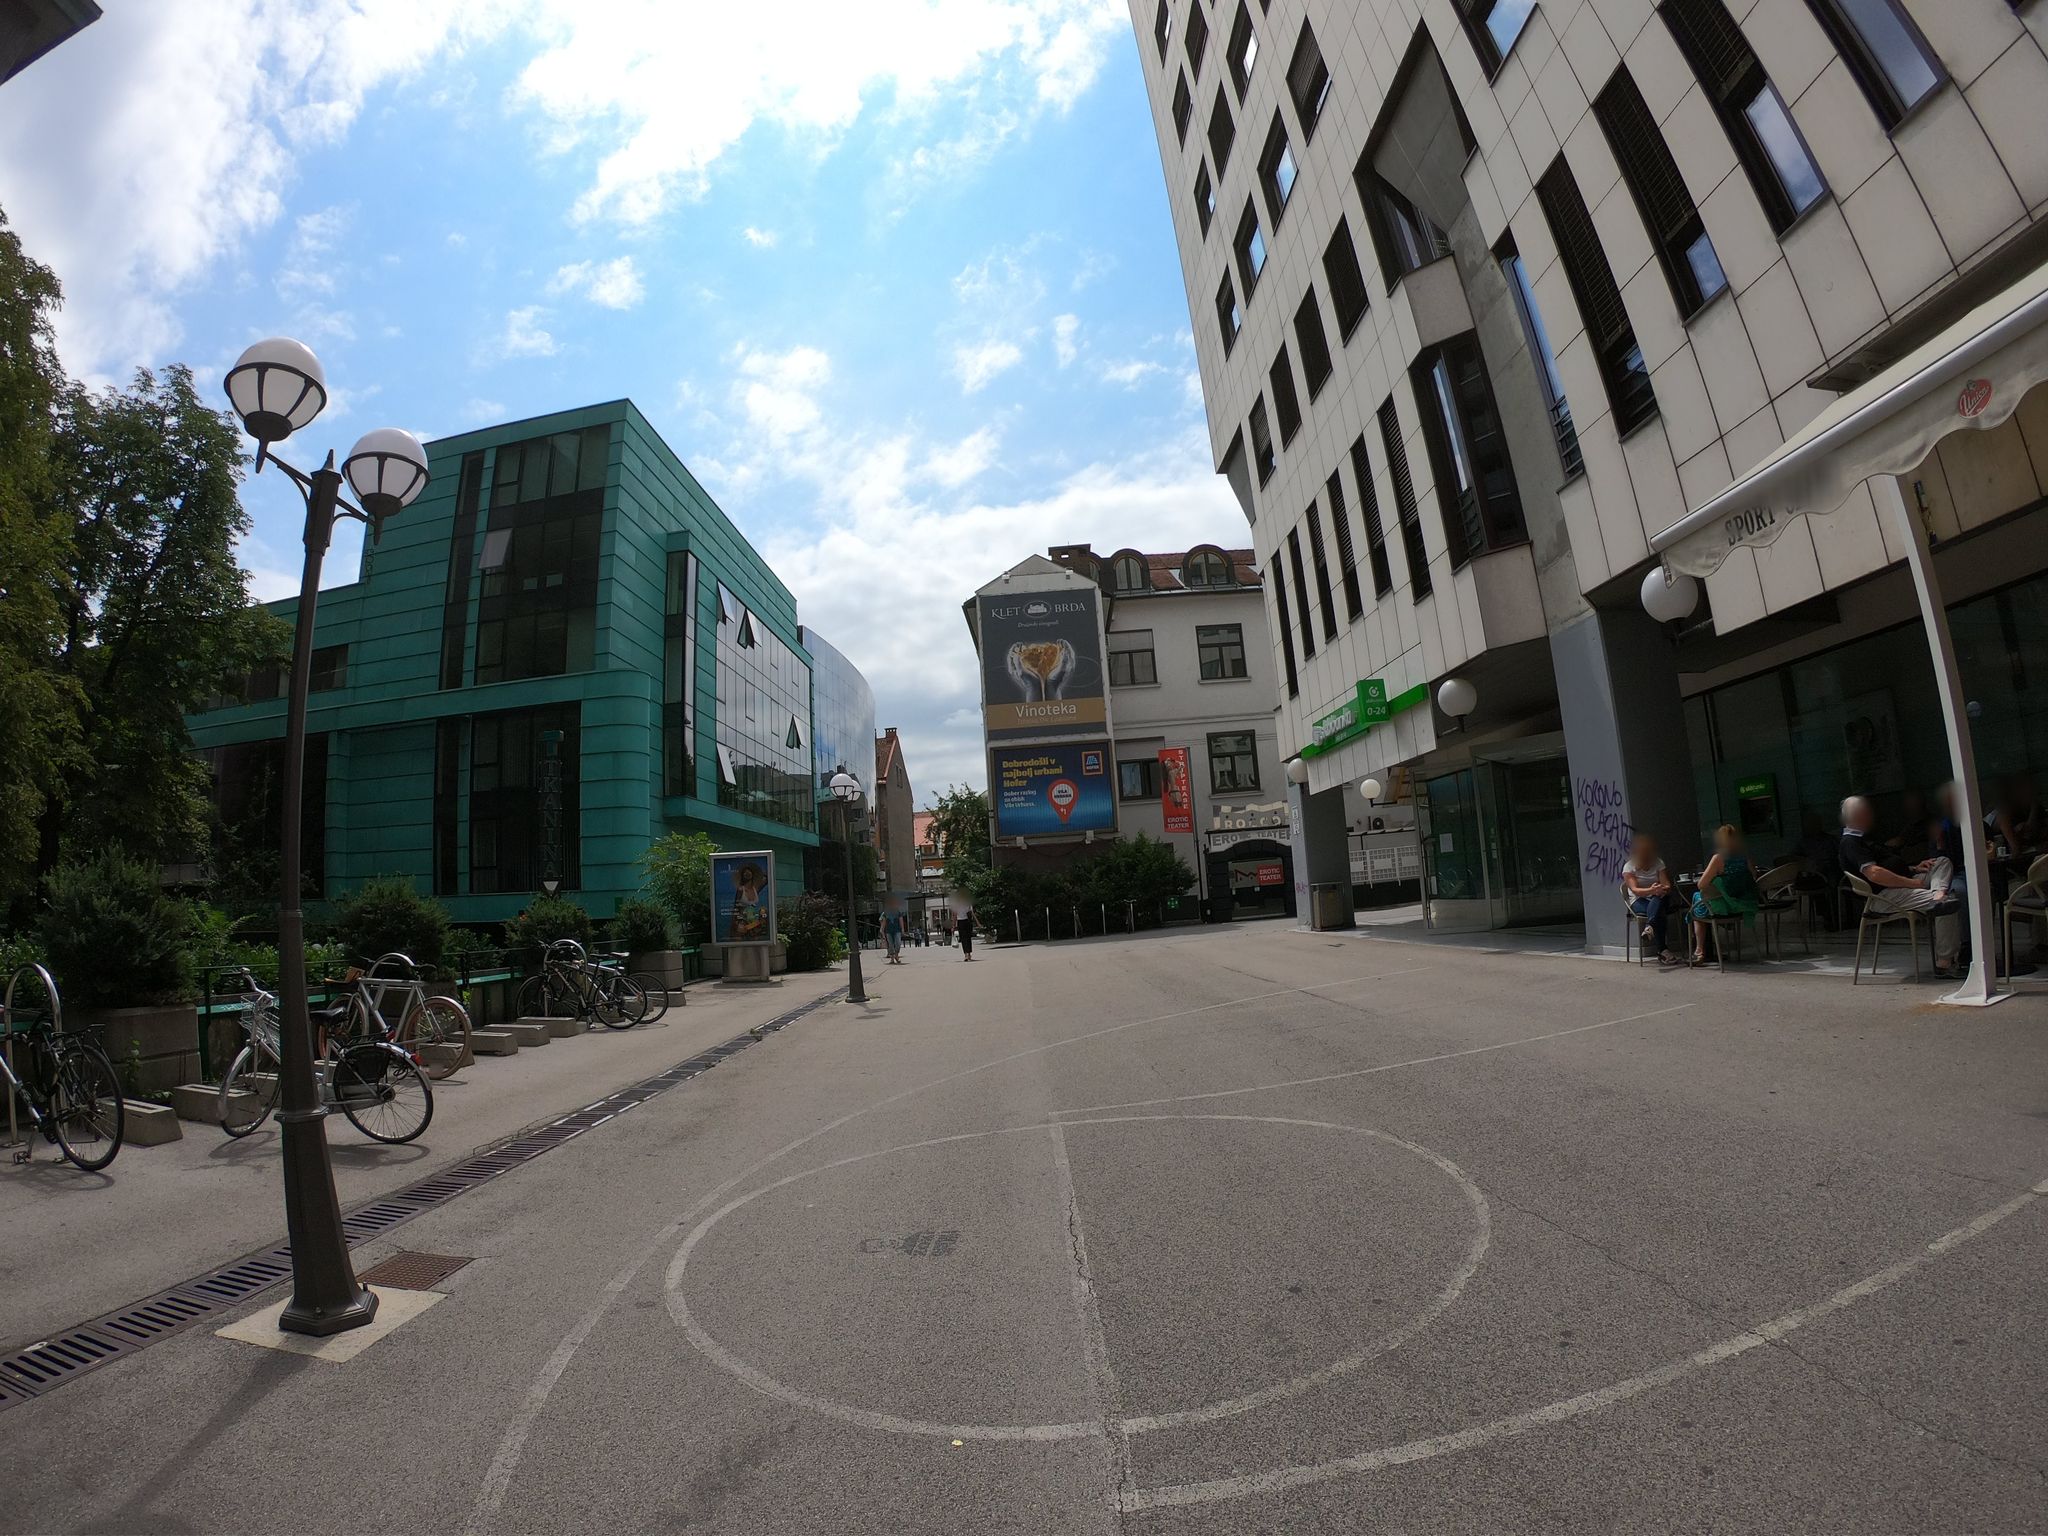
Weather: clear
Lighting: day
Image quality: good
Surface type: cycling surface
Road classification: pedestrian, steps, path
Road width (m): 3.5
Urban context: urban centre
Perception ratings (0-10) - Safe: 1.97, Lively: 7.99, Beautiful: 7.13, Boring: 2.38, Depressing: 1.84, Wealthy: 2.97